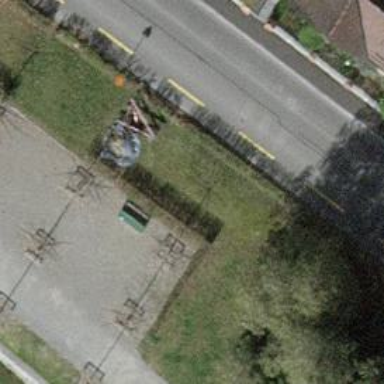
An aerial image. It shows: Bench for seating.